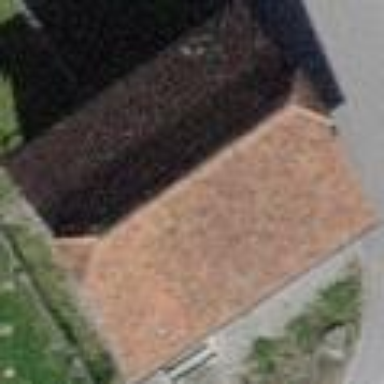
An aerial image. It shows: Granary building.